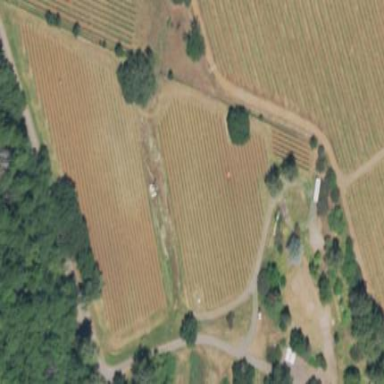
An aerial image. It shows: Vineyard growing wine grapes.